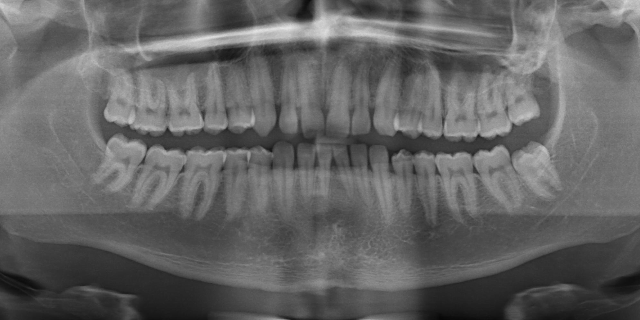
adult